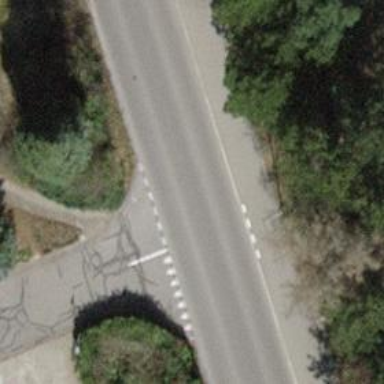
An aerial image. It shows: Cycleway.